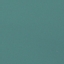
Land use / land cover: SeaLake